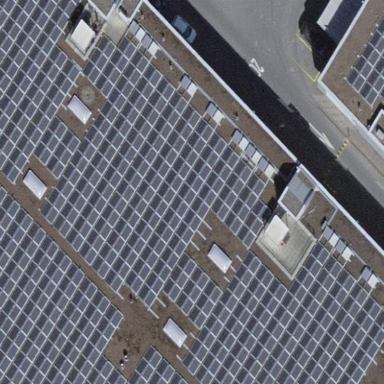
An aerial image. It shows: Solar power generator.